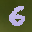
Label: 6